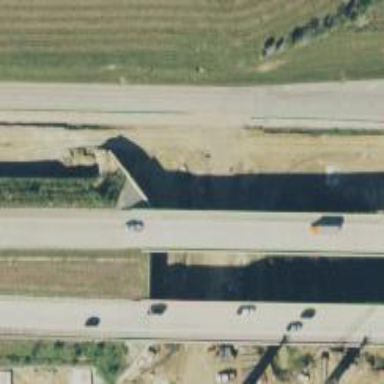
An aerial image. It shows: Bridge over motorway.